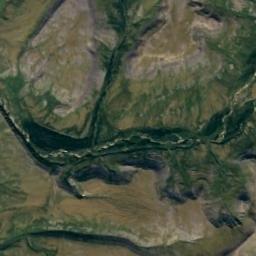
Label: mountain